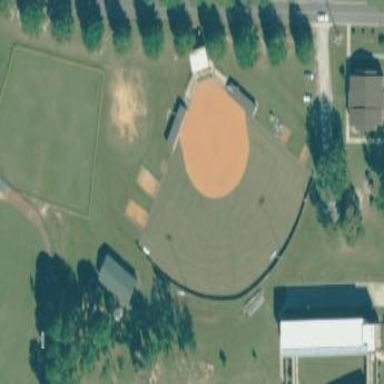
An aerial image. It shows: Softball pitch for leisure and sport activities.